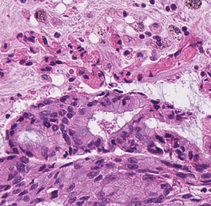
Tumor epithelial tissue: yes
Tumor-associated stroma tissue: yes
Normal tissue: no